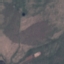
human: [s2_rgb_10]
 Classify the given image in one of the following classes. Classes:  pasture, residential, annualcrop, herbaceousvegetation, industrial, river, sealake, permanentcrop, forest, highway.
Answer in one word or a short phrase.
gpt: HerbaceousVegetation